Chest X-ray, PA view. Patient: 61 years old, sex F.
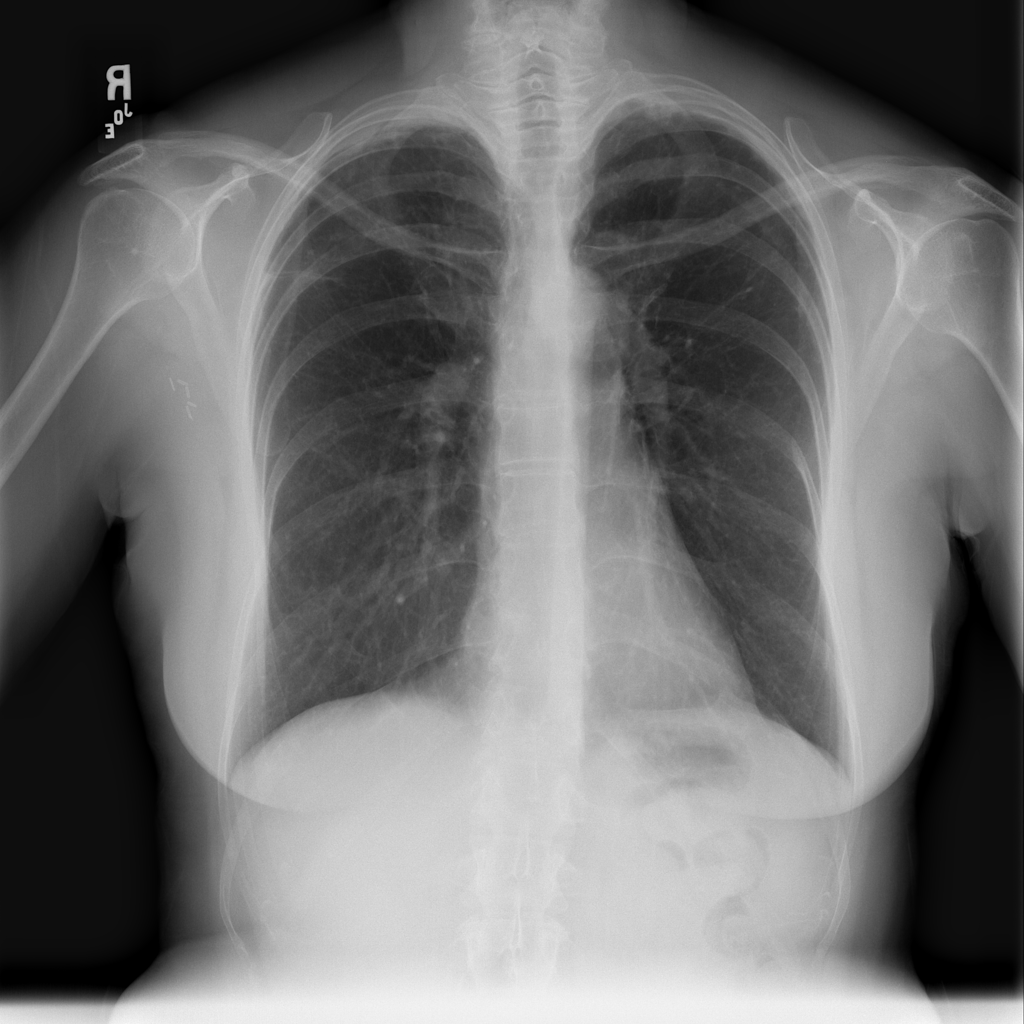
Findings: No Finding